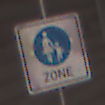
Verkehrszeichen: BeginnFussgaengerzone
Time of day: MorningAfternoon
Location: Outdoor (Urban)
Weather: Clear
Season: NotSpecified
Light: Natural